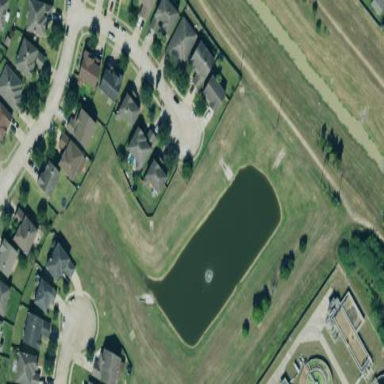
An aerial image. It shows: Retention basin containing natural water.